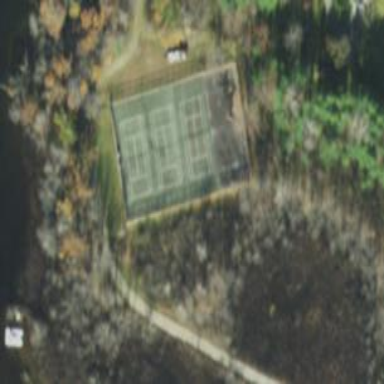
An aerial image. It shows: Tennis court on pitch.